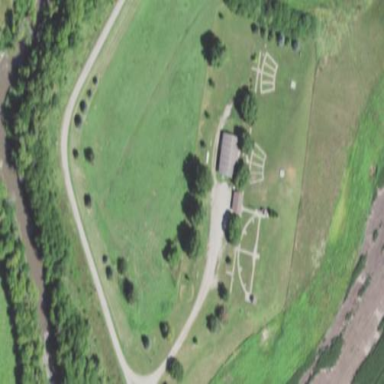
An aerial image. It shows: Shooting range on leisure land pitch.